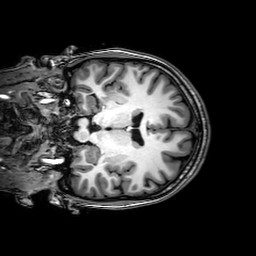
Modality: T1w
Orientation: coronal
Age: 24
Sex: female
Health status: healthy
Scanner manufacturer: philips
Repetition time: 0.008132 s
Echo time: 0.00373 s